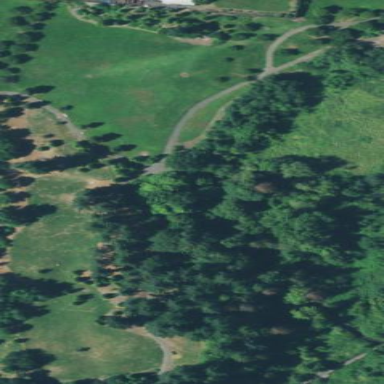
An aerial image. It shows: Disc golf course for leisure activity.